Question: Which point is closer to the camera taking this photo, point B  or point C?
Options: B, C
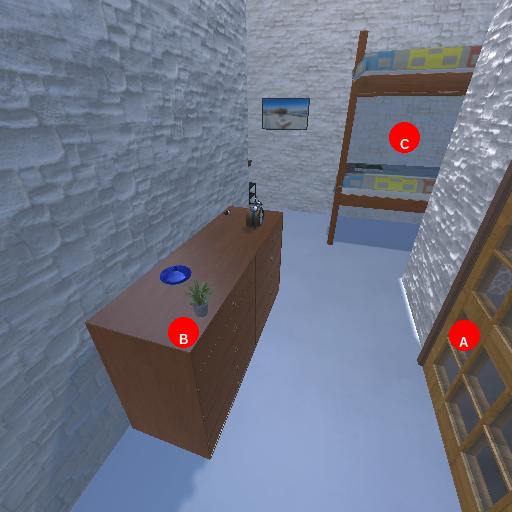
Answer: B